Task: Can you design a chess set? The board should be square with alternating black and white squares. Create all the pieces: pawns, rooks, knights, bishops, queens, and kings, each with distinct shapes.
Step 1575:
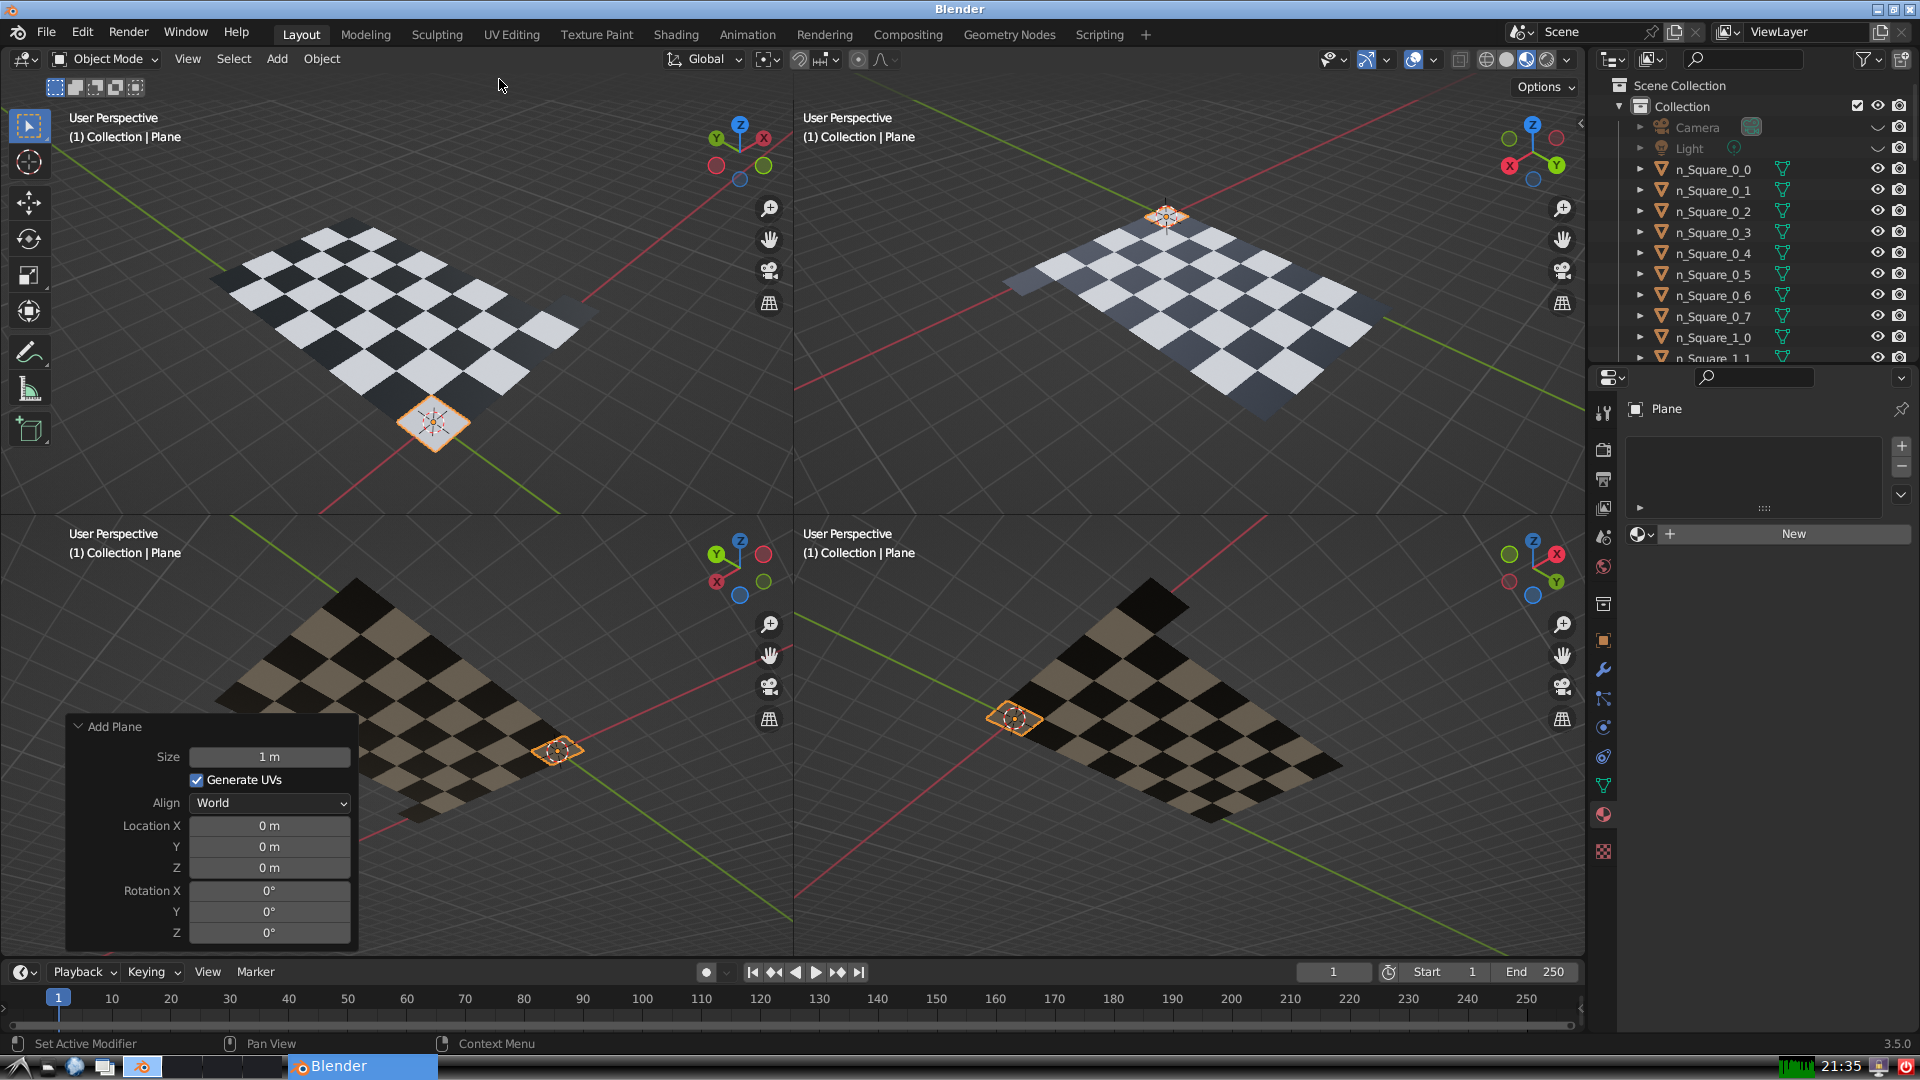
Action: {"mouse_move": [270, 758]}